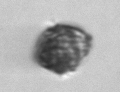
Label: Kryptoperidinium_triquetrum